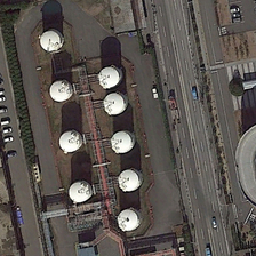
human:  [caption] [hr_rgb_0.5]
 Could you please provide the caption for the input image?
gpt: Two rows of white tanks are close to a road with several cars beside them.

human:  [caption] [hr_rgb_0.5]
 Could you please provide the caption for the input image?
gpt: Two rows of white storage tanks are near the road with several cars nearby.

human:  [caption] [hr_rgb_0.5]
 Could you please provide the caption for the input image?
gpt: Two rows of white tanks clung to the road with several cars beside them.

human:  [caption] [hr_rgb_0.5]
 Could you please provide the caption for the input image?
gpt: Two rows of white tanks were on the side of the road with several cars nearby.

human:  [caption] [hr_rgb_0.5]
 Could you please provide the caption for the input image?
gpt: Two rows of white storage tanks are close to a road with several cars nearby.